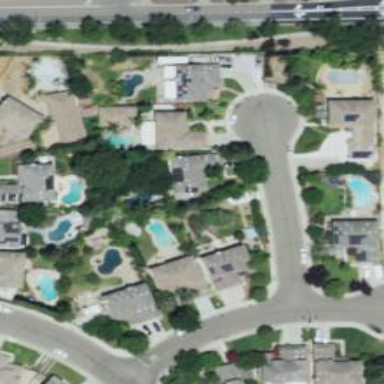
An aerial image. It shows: Outdoor inground swimming pool in leisure land.